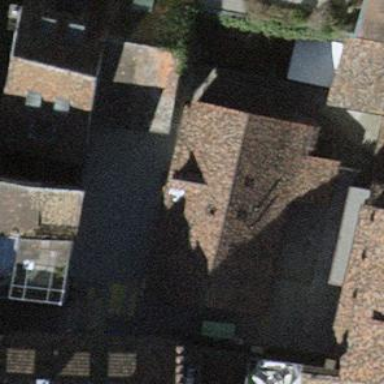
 and the building is of white smoke color."